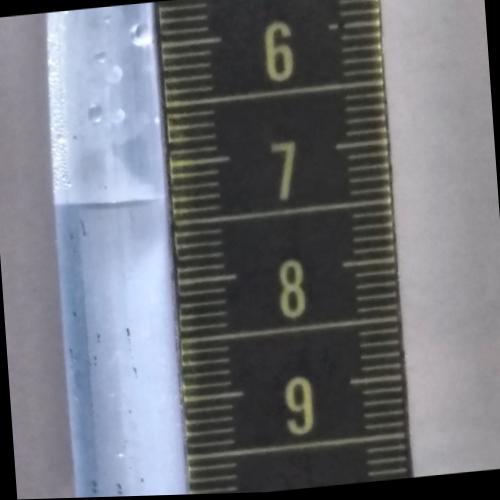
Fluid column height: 7.3 cm